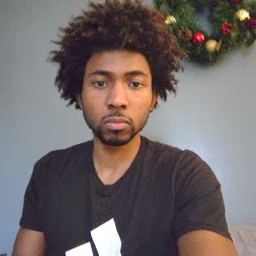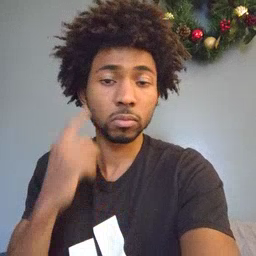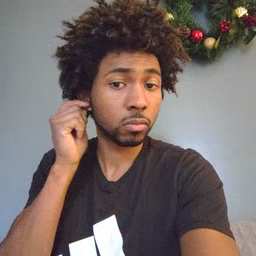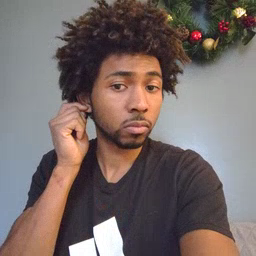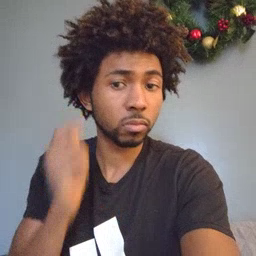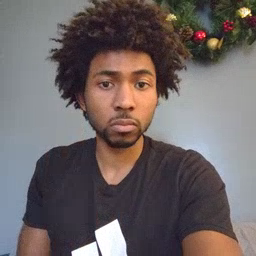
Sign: ear